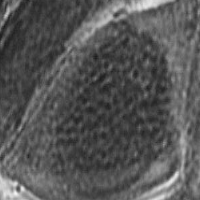
Label: prophase